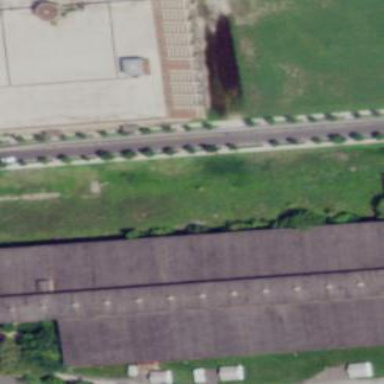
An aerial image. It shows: Industrial building.